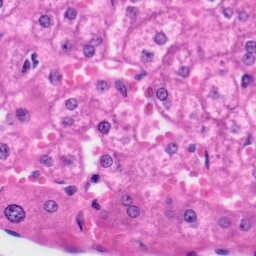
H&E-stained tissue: Liver